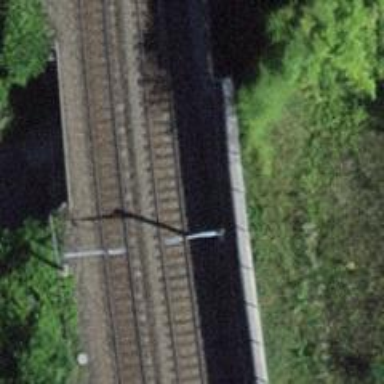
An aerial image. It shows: Bridge over electrified railway with contact line.